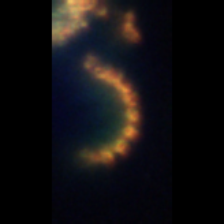
Taxon: Chaetoceros
Group: Diatoms